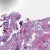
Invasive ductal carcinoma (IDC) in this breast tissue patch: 1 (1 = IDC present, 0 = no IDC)